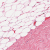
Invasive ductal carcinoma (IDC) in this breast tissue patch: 0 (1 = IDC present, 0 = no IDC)